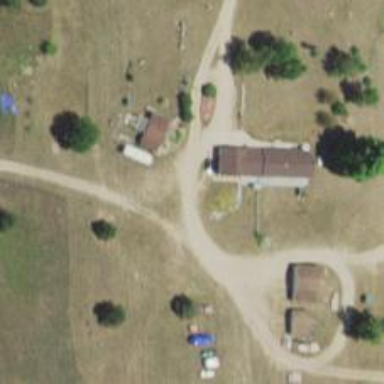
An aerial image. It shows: Driveway.